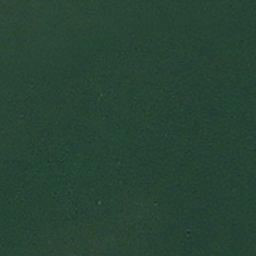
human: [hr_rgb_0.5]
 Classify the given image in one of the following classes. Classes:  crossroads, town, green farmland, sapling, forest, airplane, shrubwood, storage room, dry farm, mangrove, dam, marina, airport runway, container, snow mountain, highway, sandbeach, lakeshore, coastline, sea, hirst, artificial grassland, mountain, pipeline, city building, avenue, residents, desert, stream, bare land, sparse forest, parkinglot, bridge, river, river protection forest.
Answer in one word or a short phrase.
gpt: sea